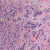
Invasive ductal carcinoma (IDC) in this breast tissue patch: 1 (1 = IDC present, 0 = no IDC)